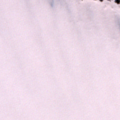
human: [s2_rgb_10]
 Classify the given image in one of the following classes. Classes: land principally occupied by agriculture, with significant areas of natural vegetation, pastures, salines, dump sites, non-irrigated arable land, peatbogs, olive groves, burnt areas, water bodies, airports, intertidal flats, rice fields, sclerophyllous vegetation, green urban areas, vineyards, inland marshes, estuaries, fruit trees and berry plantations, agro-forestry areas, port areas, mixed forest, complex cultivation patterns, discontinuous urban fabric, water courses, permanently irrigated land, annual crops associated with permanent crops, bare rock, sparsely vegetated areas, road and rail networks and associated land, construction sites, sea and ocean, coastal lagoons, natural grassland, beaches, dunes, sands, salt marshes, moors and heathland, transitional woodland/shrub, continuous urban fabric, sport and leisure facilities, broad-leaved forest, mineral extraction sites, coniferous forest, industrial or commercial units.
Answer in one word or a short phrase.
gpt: sea and ocean